Field crop: maize
Growth stage: 2
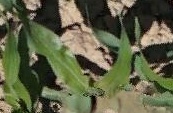
Species: maize